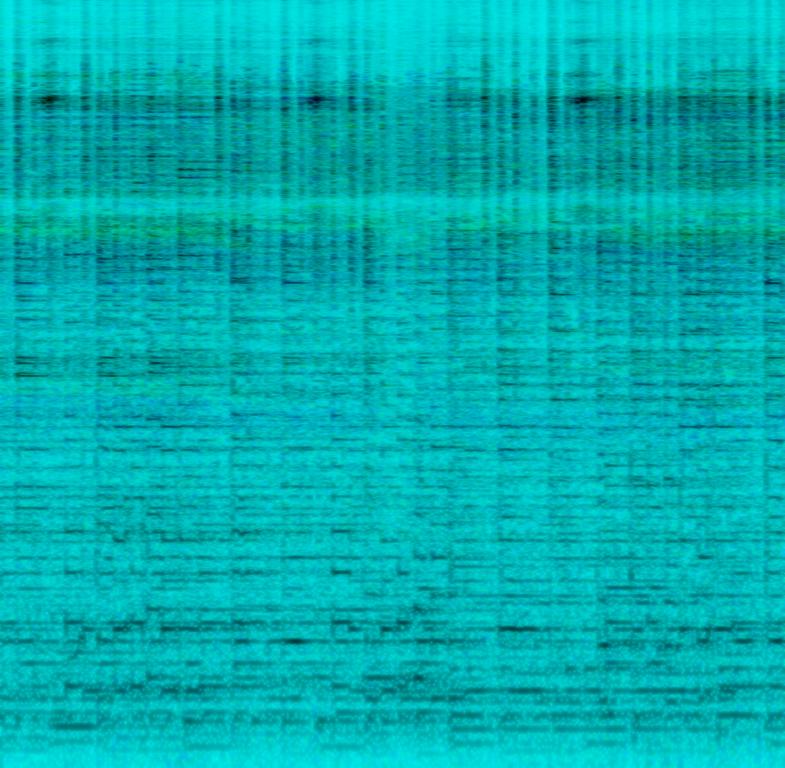
This is a recording of two flamenco guitarists playing a captivating latin american rhythm. It's upbeat and suitable for dancing. The one guitarist strums chords in the percussive flamenco style, while the other guitarist plays flamenco lead with arpeggios and licks. The performance is live and outside. There is reverb applied to the lead guitar. Both are playing on  nylon strings.